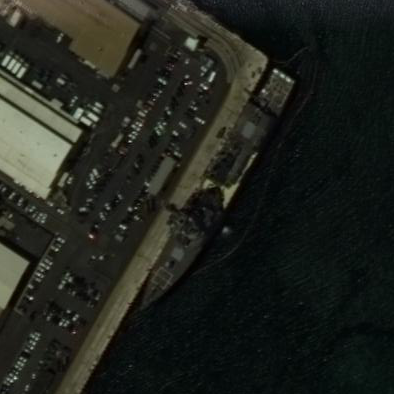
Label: Arleigh_Burke-class_destroyer